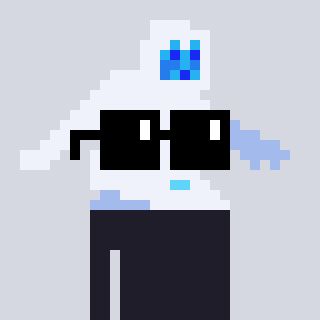
a pixel art character with square black sunglasses, a yeti-shaped head and a peachy-colored body on a cool background